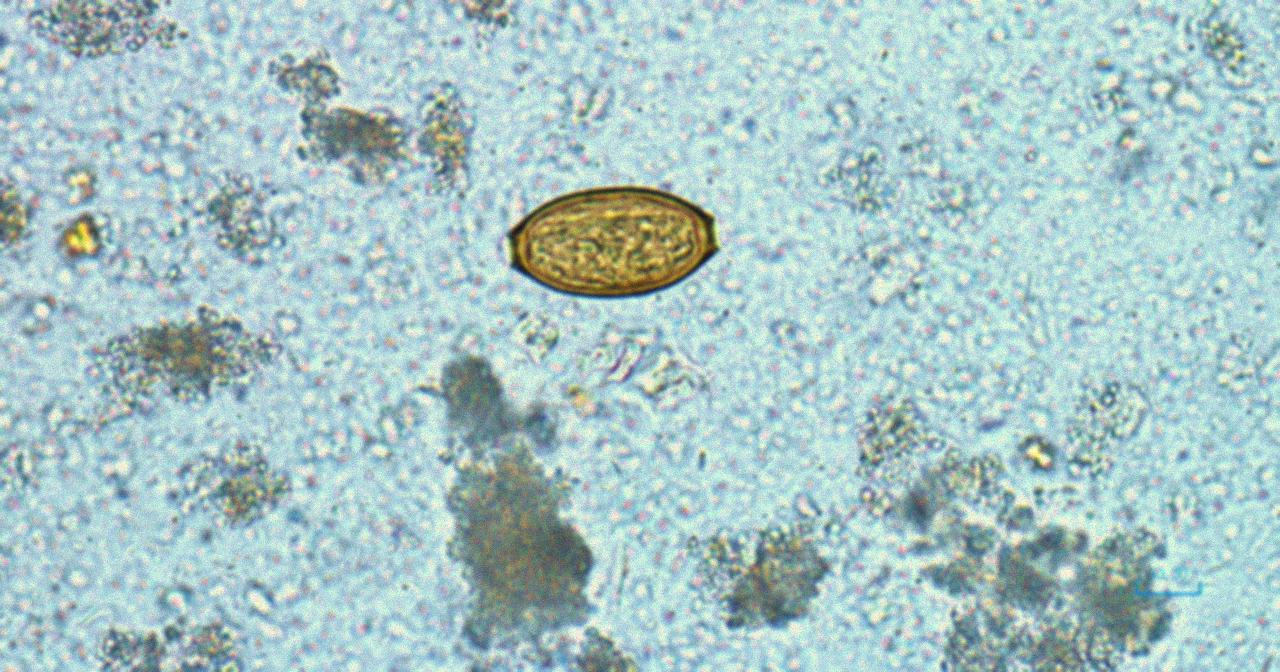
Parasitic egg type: Trichuris trichiura